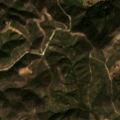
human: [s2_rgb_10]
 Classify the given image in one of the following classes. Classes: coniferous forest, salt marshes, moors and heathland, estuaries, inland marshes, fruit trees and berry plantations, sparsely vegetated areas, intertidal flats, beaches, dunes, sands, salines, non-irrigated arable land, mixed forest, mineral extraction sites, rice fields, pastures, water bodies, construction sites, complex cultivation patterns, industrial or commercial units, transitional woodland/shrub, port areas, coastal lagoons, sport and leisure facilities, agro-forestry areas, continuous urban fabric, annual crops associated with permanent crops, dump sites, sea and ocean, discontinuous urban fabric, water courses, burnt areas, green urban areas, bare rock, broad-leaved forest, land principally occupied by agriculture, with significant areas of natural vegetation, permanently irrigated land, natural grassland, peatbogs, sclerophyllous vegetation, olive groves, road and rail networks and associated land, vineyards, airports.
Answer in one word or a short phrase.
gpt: land principally occupied by agriculture, with significant areas of natural vegetation, broad-leaved forest, transitional woodland/shrub